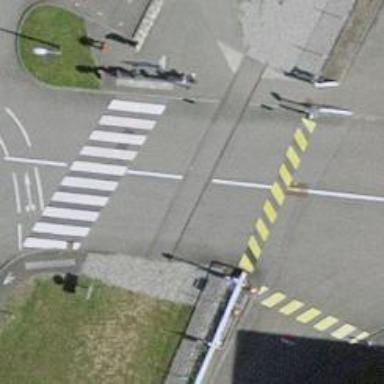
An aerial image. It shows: Railway level crossing.